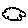
Label: cloud